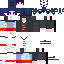
A female human skin with dark skin, wearing brown long hair dressed in a blue tshirt and red pants, featuring a closed mouth.